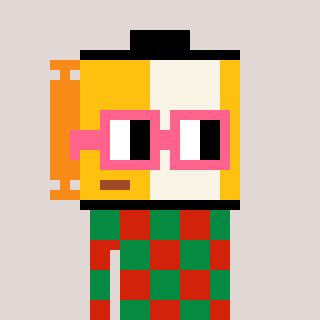
a pixel art character with square pink glasses, a film roll-shaped head and a red-colored body on a warm background